Question: I am trying to run spring mvc helloworld example by <URL>
this is my project flow.Please help Thanks in advance
.
And my HelloController is
'''
package com.tutorialspoint;
import org.springframework.stereotype.Controller;
import org.springframework.web.bind.annotation.RequestMapping;
import org.springframework.web.bind.annotation.RequestMethod;
import org.springframework.ui.ModelMap;
@Controller
@RequestMapping("/hello")
public class HelloController{
@RequestMapping(method = RequestMethod.GET)
public String printHello(ModelMap model) {
model.addAttribute("message", "Hello Spring MVC Framework!");
return "hello";
}
}
'''
web.xml is ::
'''
<web-app id="WebApp_ID" version="2.4"
xmlns="http://java.sun.com/xml/ns/j2ee"
xmlns:xsi="http://www.w3.org/2001/XMLSchema-instance"
xsi:schemaLocation="http://java.sun.com/xml/ns/j2ee
http://java.sun.com/xml/ns/j2ee/web-app_2_4.xsd">
<display-name>Spring MVC Application</display-name>
<servlet>
<servlet-name>HelloWeb</servlet-name>
<servlet-class>
org.springframework.web.servlet.DispatcherServlet
</servlet-class>
<load-on-startup>1</load-on-startup>
</servlet>
<servlet-mapping>
<servlet-name>HelloWeb</servlet-name>
<url-pattern>/</url-pattern>
</servlet-mapping>
</web-app>
'''
HelloWeb-servlet.xml is
'''
<beans xmlns="http://www.springframework.org/schema/beans"
xmlns:context="http://www.springframework.org/schema/context"
xmlns:xsi="http://www.w3.org/2001/XMLSchema-instance"
xsi:schemaLocation="
http://www.springframework.org/schema/beans
http://www.springframework.org/schema/beans/spring-beans-3.0.xsd
http://www.springframework.org/schema/context
http://www.springframework.org/schema/context/spring-context-3.0.xsd">
<context:component-scan base-package="com.tutorialspoint" />
<bean class="org.springframework.web.servlet.view.InternalResourceViewResolver">
<property name="prefix" value="/WEB-INF/jsp/" />
<property name="suffix" value=".jsp" />
</bean>
</beans>
'''
and this is my hello.jsp::
'''
<%@ page contentType="text/html; charset=UTF-8" isELIgnored="false" %>
<html>
<head>
<title>Hello World</title>
</head>
<body>
hiiiii <h2>${message}</h2>
</body>
</html>
'''
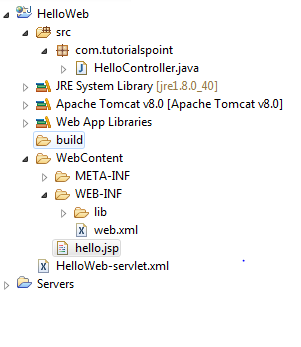
Answer: I solved this issue . there was some problem with structure what i made.Thanks @akfaz..we have to make a jsp folder inside web-inf then have to write hello.jsp for this code...here is a screen sort of my current project flow which is working fine and i am able to get data of ModelMap/Model& view in jsp using spring MVC.:)